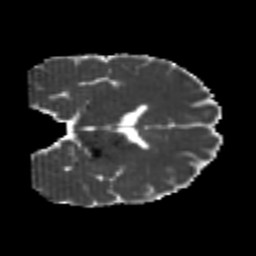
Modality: MD
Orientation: coronal
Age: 22
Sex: male
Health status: healthy
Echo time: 0.074 s